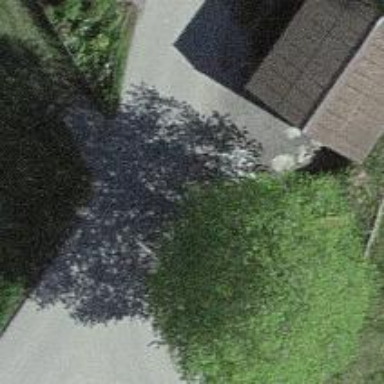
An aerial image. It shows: Bench for seating.